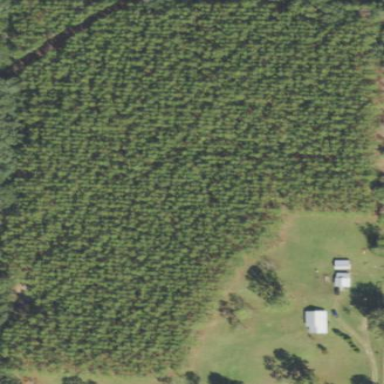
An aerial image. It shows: Forest dominated by needle-leaved trees.